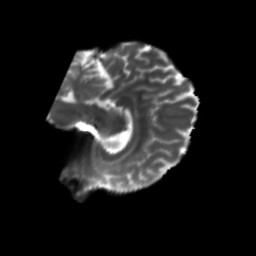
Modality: T2w
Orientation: sagittal
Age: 36
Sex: female
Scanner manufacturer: siemens
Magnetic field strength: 3 T
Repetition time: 5.47 s
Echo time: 0.0854 s